Question: I have my boostrap modal with the laravel's framework. When I press the event button. Dont happened nothing, I have press the submit button twice for that the validation happened
I don't get the validation in my language format. What is predefined in validation with 'messages:{}'
'''
@section('modal_body')
@if($errors->any())
<div class='alert alert-danger'>
<a href="#" class="close" data-dismiss="alert">&times;</a>
@foreach($errors->all() as $error)
{{ $error }} <br/>
@endforeach
</div>
@endif
{{ Form::open(array('id' =>'formuser-create', 'role' => 'form', 'class' => 'form-horizontal')) }}
<div class="form-group">
{{ Form::label('user', 'Nombre de usuario', array('class' => 'col-md-4 control-label')) }}
<div class="col-md-5">
{{ Form::text('user','', array('placeholder' => 'Introduce la contrasena...', 'class' => 'form-control input-md')) }}
<div id="user_error"></div>
</div>
</div>
<div class="form-group">
{{ Form::label('password', 'Contrasena', array('class' => 'col-md-4 control-label')) }}
<div class="col-md-5">
{{ Form::password('password','', array('placeholder' => 'Introduce la contrasena...', 'class' => 'form-control input-md')) }}
<div id="password_error"></div>
</div>
</div>
<div class="form-group">
{{ Form::label('password_confirmation', 'Confirmar constrasena', array('class' => 'col-md-4 control-label')) }}
<div class="col-md-5">
{{ Form::password('password_confirmation','', array('placeholder' => 'Vuelve a introducir la contrasena...', 'class' => 'form-control input-md')) }}
</div>
</div>
<div class="form-group">
{{ Form::label('email', 'Email', array('class' => 'col-md-4 control-label')) }}
<div class="col-md-5">
{{ Form::text('email','', array('placeholder' => 'Introduce el email...', 'class' => 'form-control input-md')) }}
<div id="email_error"></div>
</div>
</div>
<div class="form-group">
{{ Form::label('es_admin', '?Es administrador?', array('class' => 'col-md-4 control-label')) }}
<div class="col-md-5">
{{ Form::checkbox('es_admin','1') }}
</div>
</div>
@stop
@section('modal_footer')
<div class='form-group text-center' id='editor-actions'>
{{ Form::submit('Guardar', ['class' => 'btn btn-success']) }}
{{ Form::reset('Limpiar', ['class' => 'btn btn-primary']) }}
{{ Form::close() }}
</div>
@stop
'''
I've got press twice the button for that happen the validation in the client.
I call with jQuery Validate
My jQuery is:
'''
$("document").ready(function()
{
$("#formuser-create").submit(function()
{
event.preventDefault();
var form = $(this);
$("#formuser-create").validate({
rules:{
user: {
required: true,
minlength: 3,
maxlength: 10
},
password: {
required: true,
minlength: 4,
maxlength: 8
},
password_confirmation: {
required: true,
minlength: 4,
maxlength: 8,
equalTo: "password"
},
email: {
required: true,
email:true
},
messages: {
user: {
required: "El campo usuario no puede quedar vacio",
minlength: "El minimo permito son 3 caracteres",
maxlength: "El maximo permitido 10 caracteres"
},
password: {
required: "El campo password no puede quedar vacio",
minlength: "El minimo permitido es de 4 caracteres ",
maxlength: "El maximo permitido es de 8 caracteres"
},
password_confirmation: {
required: "El campo no puede quedar vacio",
minlength: "El minimo permitido es de 4 caracteres ",
maxlength: "El maximo permitido de 8 caracteres"
},
email: {
required: "El campo email no puede quedar vacio",
email: "Debe ser un email valido"
}
}
},
submitHandler: function()
{
$.ajax({
url: 'users/create',
dataType:'json',
data: form.serialize(),
type: "POST",
success: function(response)
{
if(response.success)
{
$("#box-modal").modal('hide');
window.location.href = "/users";
}
else(response.error)
{
$.each(response.errors, function( index, value ) {
var errorDiv = "#"+index+"_error";
$(errorDiv).addClass('required');
$(errorDiv).empty().append(value);
});
$("#successMessage").empty();
}
},
error: function(xhr, textStatus)
{
console.log(xhr.status);
console.log(textStatus);
}
});
}
});
});
});
'''
What's the problem?
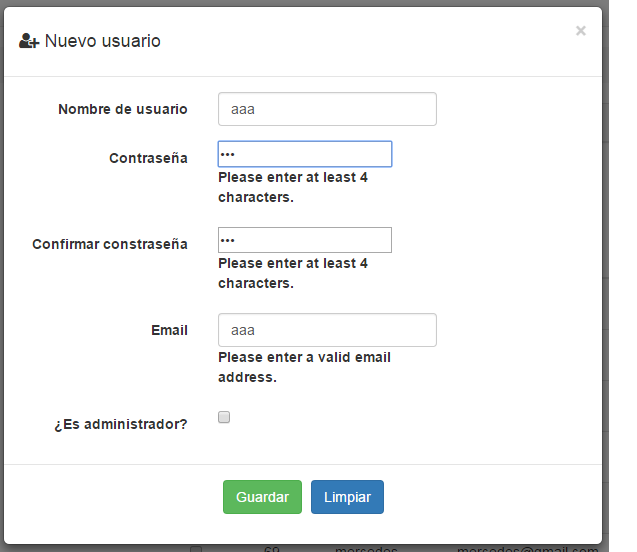
Answer: > I've got press twice the button for that happen the validation in the client.
'''
$("document").ready(function()
{
$("#formuser-create").submit(function()
{
event.preventDefault();
var form = $(this);
$("#formuser-create").validate({ // <- INITIALIZE PLUGIN
....
'''
Having to click twice is caused by putting the '.validate()' method inside of a '.submit()' handler function. The '.validate()' method is only used for the plugin on your form, so the plugin is not ready to do anything when you click the first time.
The '.validate()' method only belongs inside of the DOM ready event handler. Once properly initialized, the 'click' of the button is captured automatically.
'''
$("document").ready(function() { // <- DOM ready event
$("#formuser-create").validate({ // <- INITIALIZE PLUGIN
....
'''
---
> I don't get the validation in my language format. What is predefined in validation with 'messages:{}'
'''
$("#formuser-create").validate({
rules: {
user: {
required: true,
....
},
....
messages: { // <- you've put 'messages' inside of 'rules' (wrong)
....
}
},
submitHandler
....
'''
That's because you've put the 'messages' option inside the 'rules' option where it is ignored. 'rules' and 'messages' are of each other, therefore 'messages' does not belong inside of 'rules'.
It should look like this...
'''
$("#formuser-create").validate({
rules:{
user: {
required: true,
....
},
....
},
messages: {
user: {
required: "El campo usuario no puede quedar vacio",
....
},
....
},
submitHandler
....
'''
---
You should also not use the Allman style of code formatting in JavaScript. Stick with 1TBS.
See: <URL>